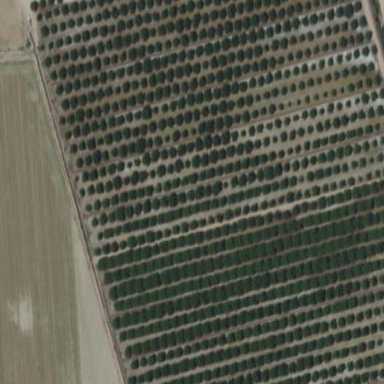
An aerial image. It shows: Orchard.